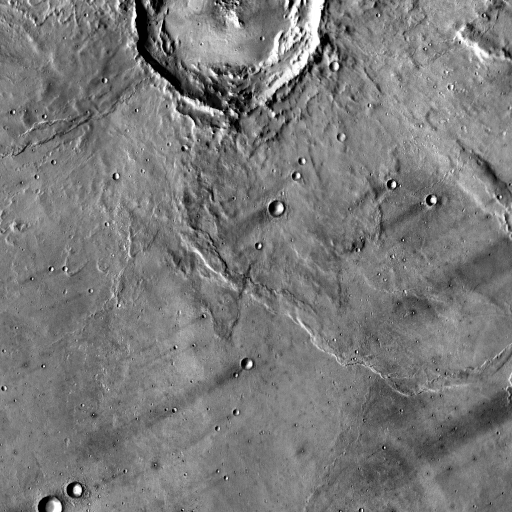
Crater classes present: Background, Other, Layered